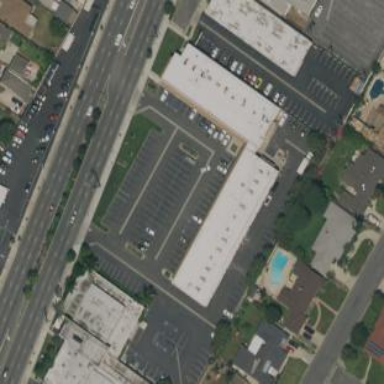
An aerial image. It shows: Retail building.